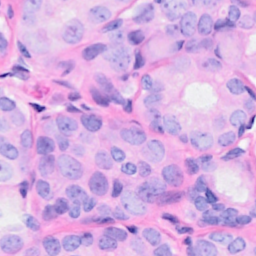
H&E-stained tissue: Breast